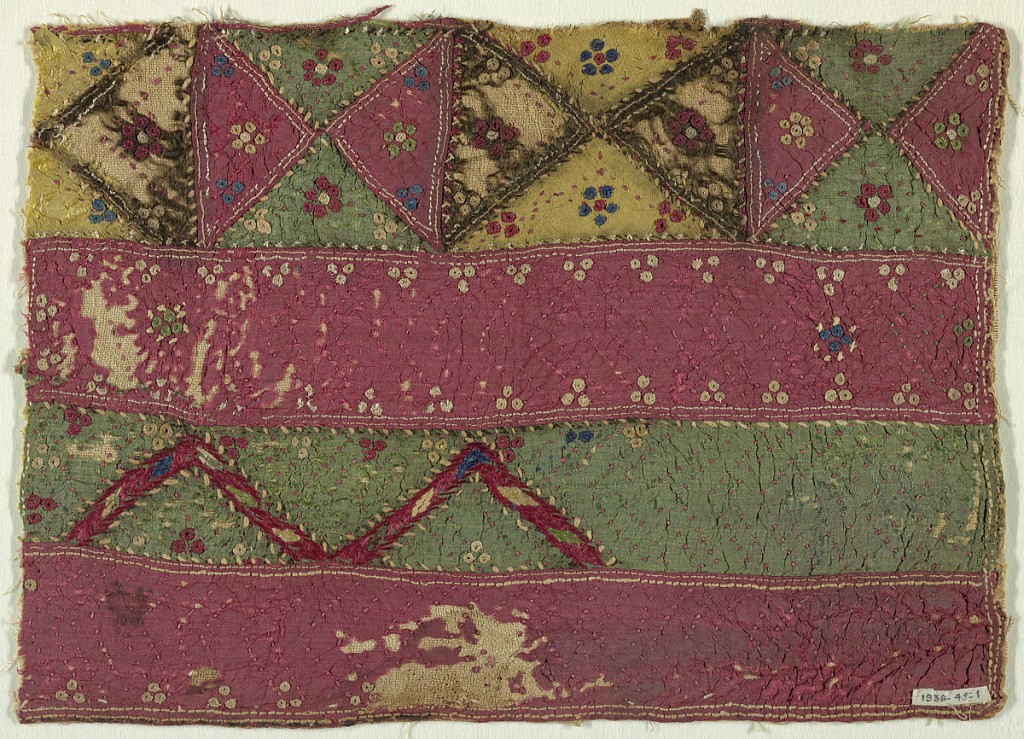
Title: Embroidered tiraz
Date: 12th–13th century
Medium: linen, silk Technique: embroidered
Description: Four horizontal bands, the lower three in red and green. The top is divided into squares, each square comprised of four triangles in green, red, yellow and black. Joinings backstitched in white linen thread. Small eyelets embroidered in red, white, green, blue and yellow silk and white linen. In green band, two points in red, green, white, blue and yellow silk. Almost entire piece quilted in zigzags with red silk thread.